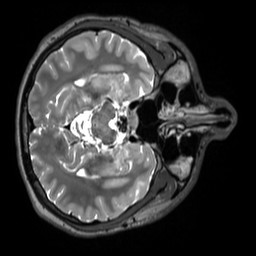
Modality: T2w
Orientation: axial
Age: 18
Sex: male
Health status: healthy
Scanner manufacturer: siemens
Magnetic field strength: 3 T
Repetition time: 3.2 s
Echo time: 0.412 s